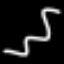
Label: squiggle